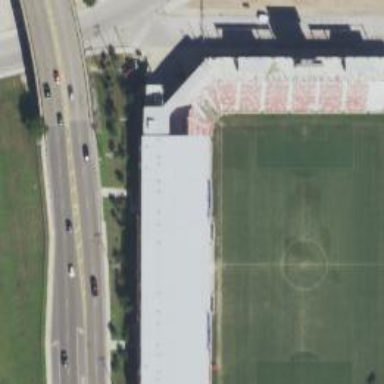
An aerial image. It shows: Soccer stadium for leisure sports.